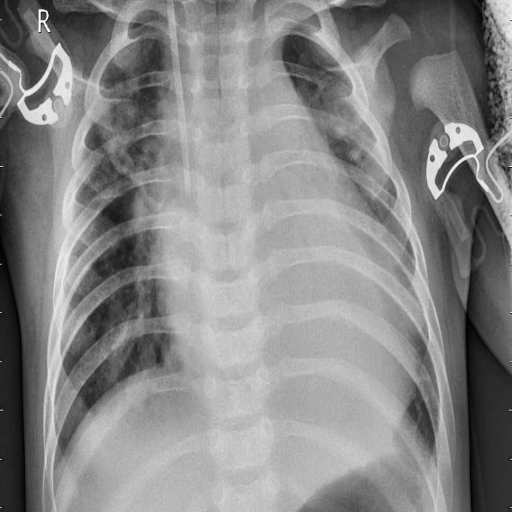
Finding: PNEUMONIA